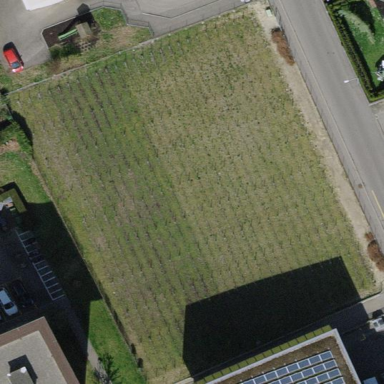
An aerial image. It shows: Vineyard growing grapes.